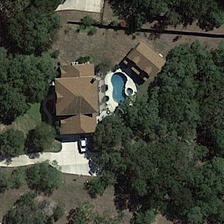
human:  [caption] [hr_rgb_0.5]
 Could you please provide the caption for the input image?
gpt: a building with a swimming pool is surrounded by some sparse green trees .

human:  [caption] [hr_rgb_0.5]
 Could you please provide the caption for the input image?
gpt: a building with a swimming pool is surrounded by some sparse green trees .

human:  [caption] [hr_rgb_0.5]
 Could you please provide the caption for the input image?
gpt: a building with a swimming pool is surrounded by some sparse green trees .

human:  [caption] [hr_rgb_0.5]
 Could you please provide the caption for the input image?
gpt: a building with a swimming pool is surrounded by some sparse green trees .

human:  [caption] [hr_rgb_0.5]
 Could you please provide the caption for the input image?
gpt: a building with a swimming pool is surrounded by some sparse green trees .